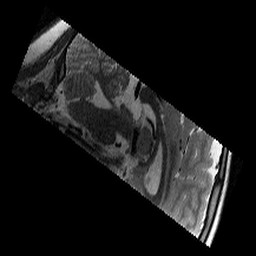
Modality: T2w
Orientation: sagittal
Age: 10
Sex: female
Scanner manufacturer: siemens
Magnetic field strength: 3 T
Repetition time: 9.23 s
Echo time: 0.067 s